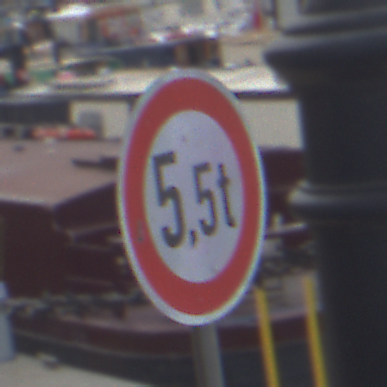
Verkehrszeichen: TatsaechlicheMasse
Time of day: MorningAfternoon
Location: Outdoor (Urban)
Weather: Overcast
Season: NotSpecified
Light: Natural